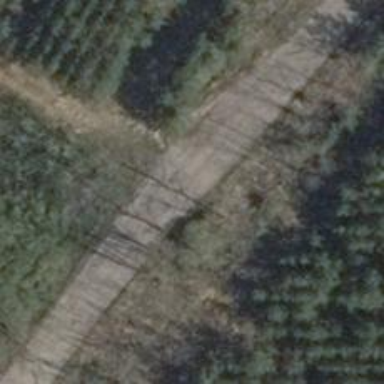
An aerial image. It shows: Unclassified road with asphalt surface.